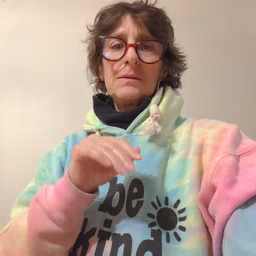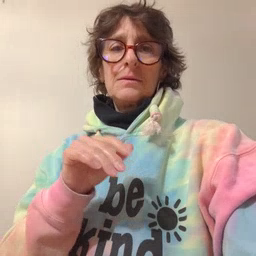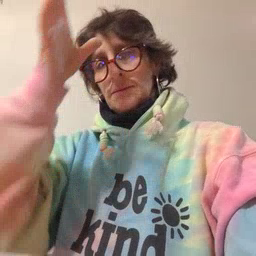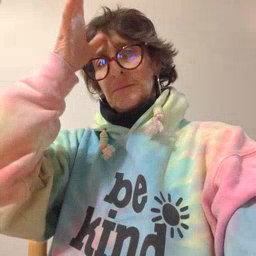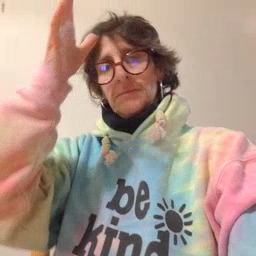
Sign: dad